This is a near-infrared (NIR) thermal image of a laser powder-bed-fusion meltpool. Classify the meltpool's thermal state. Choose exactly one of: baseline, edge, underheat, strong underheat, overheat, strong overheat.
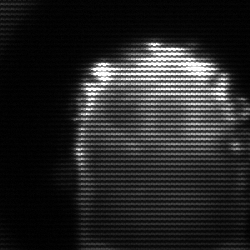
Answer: baseline